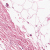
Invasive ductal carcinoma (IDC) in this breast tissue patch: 0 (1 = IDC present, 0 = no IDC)